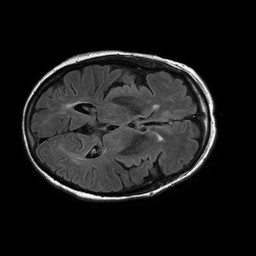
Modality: FLAIR
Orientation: axial
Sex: female
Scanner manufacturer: philips
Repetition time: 11 s
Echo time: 0.125 s